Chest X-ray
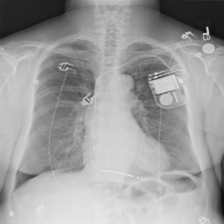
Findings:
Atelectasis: positive
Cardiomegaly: negative
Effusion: negative
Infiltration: negative
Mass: negative
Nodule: negative
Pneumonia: negative
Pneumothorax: negative
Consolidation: negative
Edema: negative
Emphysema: negative
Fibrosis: negative
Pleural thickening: negative
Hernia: negative